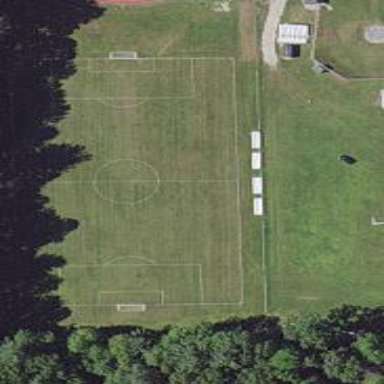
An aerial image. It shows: Soccer pitch for leisureland activities.